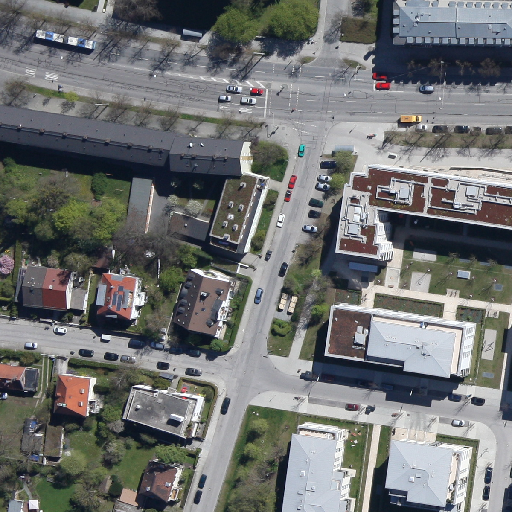
Referring expression: sidewalk